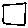
Label: square